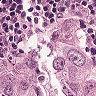
Metastatic tissue present: yes